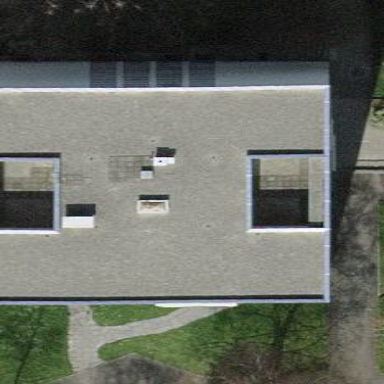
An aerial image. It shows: Flat-roofed apartment building.